Chest X-ray:
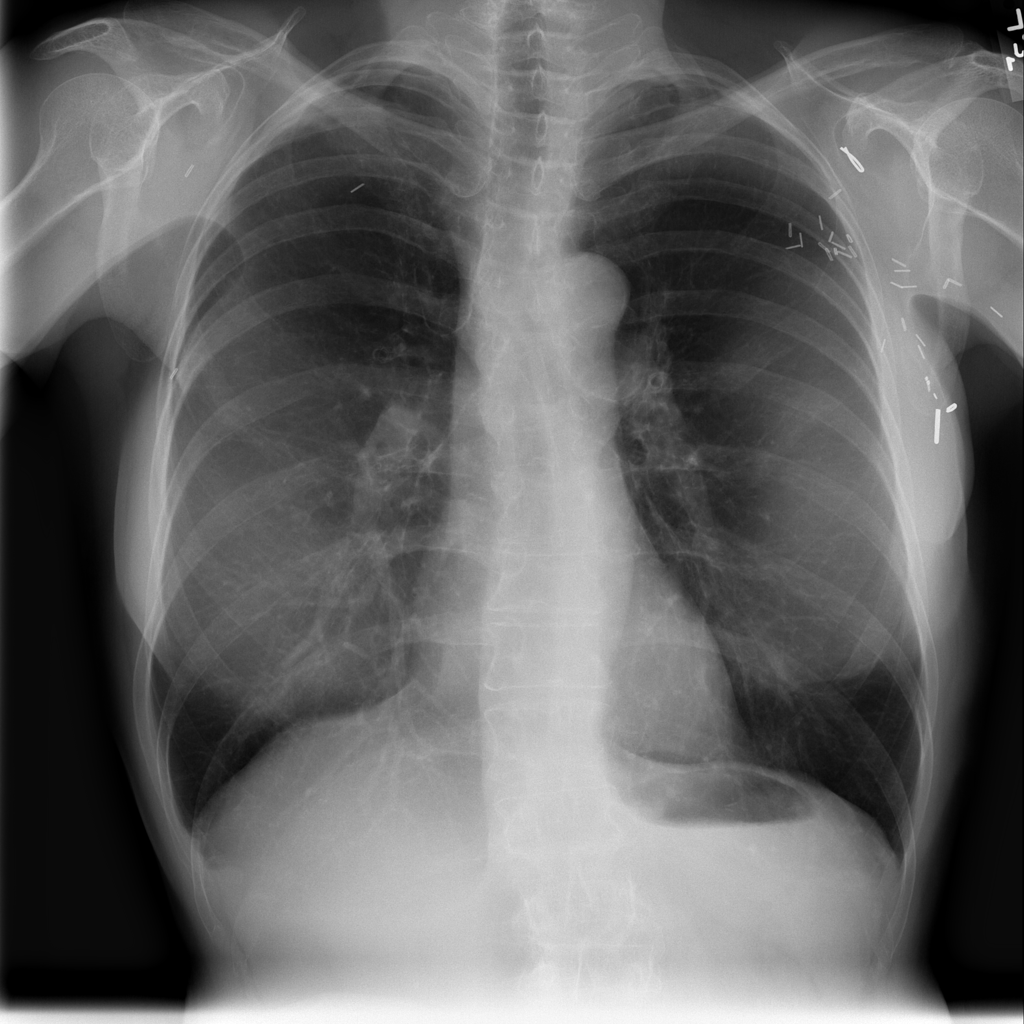
No abnormal finding: yes